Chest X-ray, PA view. Patient: 67 years old, sex M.
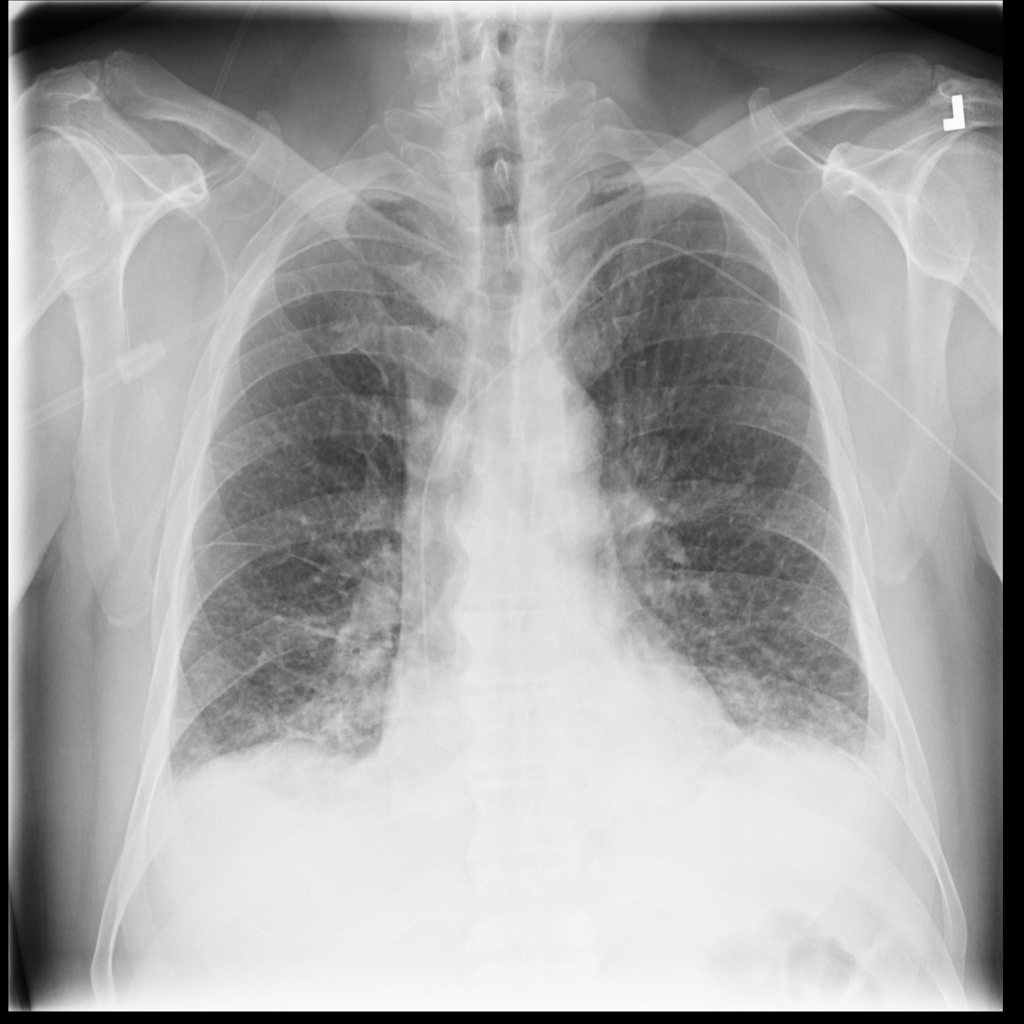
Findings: Consolidation, Pneumonia